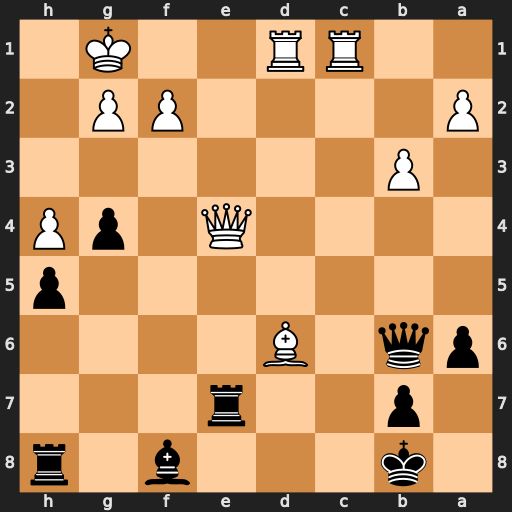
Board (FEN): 1k3b1r/1p2r3/pq1B4/7p/4Q1pP/1P6/P4PP1/2RR2K1
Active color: b
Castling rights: -
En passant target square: -
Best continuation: Qxd6 Rxd6 Rxe4